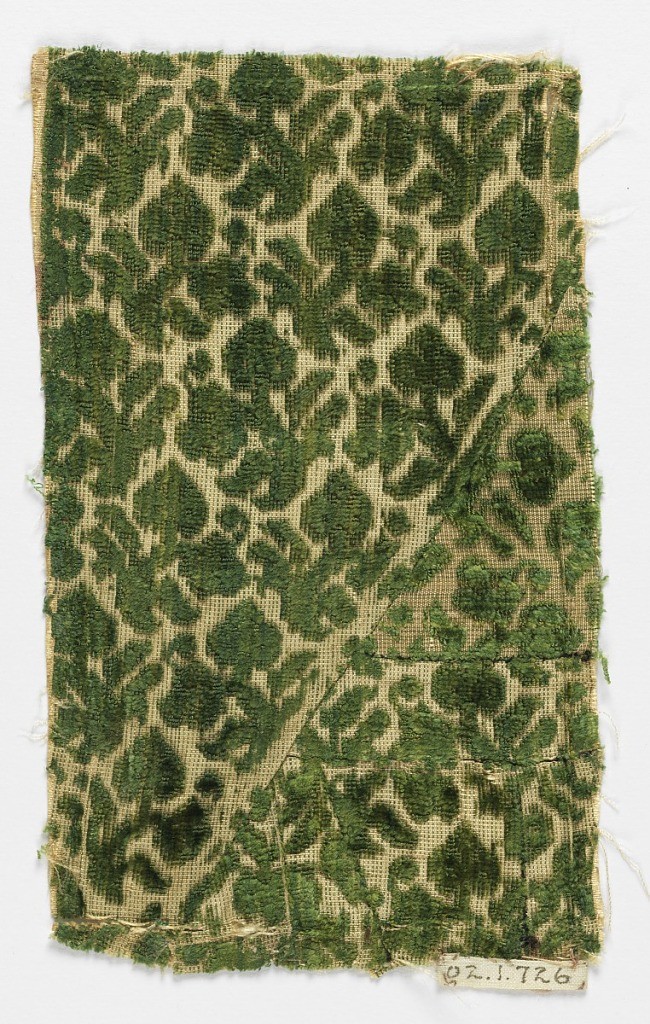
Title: Fragment
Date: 17th century
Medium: silk Technique: supplementary warp, cut and uncut, in plain weave foundation
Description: Fragment made up of several small pieces sewn together.